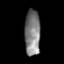
Tissue: prostate
Cell type: Fibroblasts
Senescence score: 0.7683
Nuclear area (px): 705
Mean DAPI intensity: 126.464